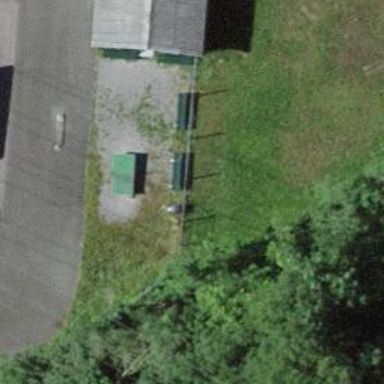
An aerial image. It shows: Bench.